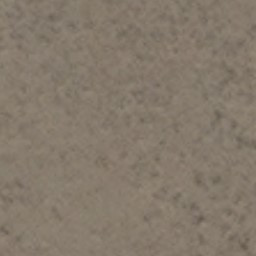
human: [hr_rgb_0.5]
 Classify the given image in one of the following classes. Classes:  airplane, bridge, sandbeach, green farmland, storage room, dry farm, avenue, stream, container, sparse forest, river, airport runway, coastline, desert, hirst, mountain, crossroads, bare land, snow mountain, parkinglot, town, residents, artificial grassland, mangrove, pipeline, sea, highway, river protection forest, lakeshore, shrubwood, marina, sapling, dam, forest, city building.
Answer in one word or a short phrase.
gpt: bare land